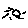
Label: sun